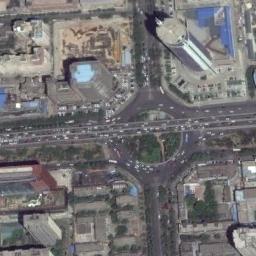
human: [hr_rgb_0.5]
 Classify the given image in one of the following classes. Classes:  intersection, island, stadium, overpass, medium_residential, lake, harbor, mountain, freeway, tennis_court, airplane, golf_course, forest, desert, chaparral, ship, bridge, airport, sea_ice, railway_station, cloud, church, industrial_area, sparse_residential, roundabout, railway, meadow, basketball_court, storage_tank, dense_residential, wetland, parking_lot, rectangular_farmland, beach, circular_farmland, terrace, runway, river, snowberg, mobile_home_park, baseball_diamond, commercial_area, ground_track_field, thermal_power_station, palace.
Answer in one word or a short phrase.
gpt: roundabout